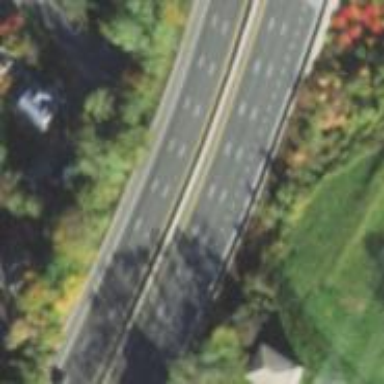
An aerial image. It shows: Asphalt motorway.